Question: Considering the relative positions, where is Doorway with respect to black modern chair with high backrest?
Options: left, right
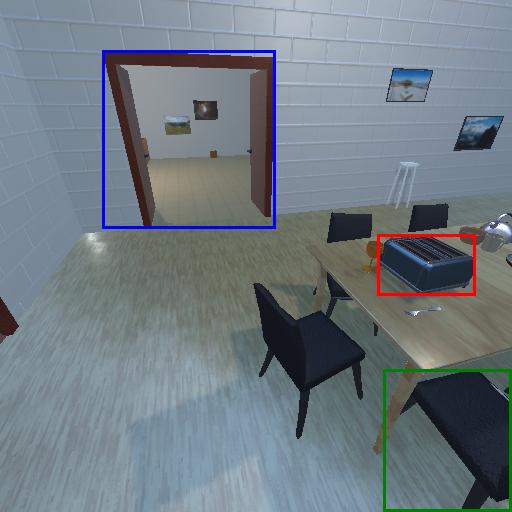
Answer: left